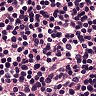
Metastatic tissue present: no